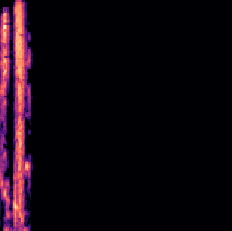
Sound class: Person sneeze